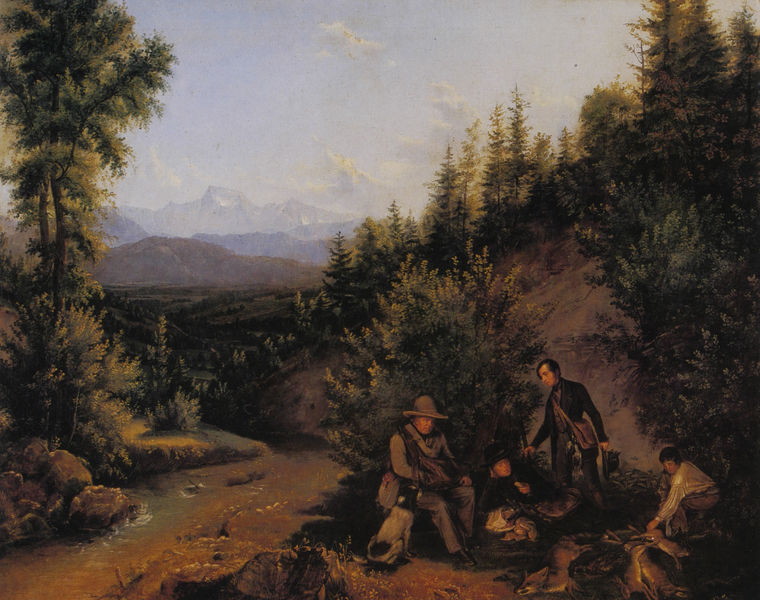
Titel: Rastende Jagdgesellschaft am Bachufer
Künstler: Ferdinand Georg Waldmüller
Standort: Vaduz
Institution: Sammlungen des Regierenden Fürsten von Liechtenstein
Schlagwörter: baum, berg, blau, dunkel, felsen, feuer, gemälde, gruppe, himmel, mann, schatten, wasser, weiß, wolken, bäume, fluss, grün, landschaft, menschen, sitzen, ufer, braun, grau, hell, hut, hüte, licht, männer, reden, schwarz, strasse, blick, gras, hund, hunde, tiere, weg, wolke, malerei, anzug, hemd, hose, jacke, arm, arme, gesicht, halten, stehen, stein, steine, tod, tot, bild, bach, ebene, feld, horizont, hügel, natur, strauch, busch, büsche, gebüsch, gewässer, pfad, sträucher, kind, pflanzen, wald, bauern, genre, hase, beine, deutschland, bein, düster, naturalismus, unterhaltung, schuhe, berge, fels, gebirge, gipfel, hang, hecke, hüge, vegetation, ausflug, oliv, pause, picknick, rast, romantik, tannen, wild, essen, junge, jackett, jacket, wandern, wälder, tanne, treffen, tasche, kunst, jagd, leben, fuchs, beute, erlegt, jäger, strecke, jagdhund, wanderer, gebirgsbach, müde, nadelbäume, fichten, jagdgesellschaft, jagdhunde, gestrüpp, wegelagerer, waldweg, hirten, baumspitzen, fieh, frün, geheimbund, koch, rasten, umhängetasche, unterwegs, weise, wildniss, wegesrand, jagdt, füchse, cowboys, lagerfeuer, hinnel, wolkken, #blau, landdschaft, brtaun, doldgräber, s#, rasrt